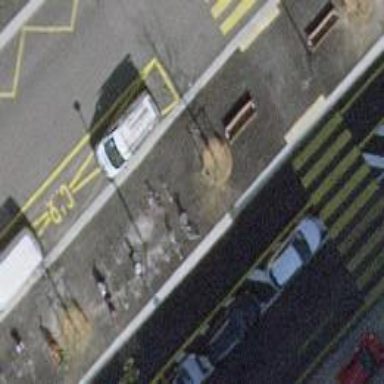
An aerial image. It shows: Taxi stand.